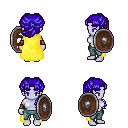
a pixel art fantasy rpg character, female body template, dark elf, purple skin, yellow cape, teal pants, blue princess hairstyle, leather bracers, shield, four views (front, back, left, right), 2x2 character sprite sheet, small pixel art, hard edges, no anti-aliasing